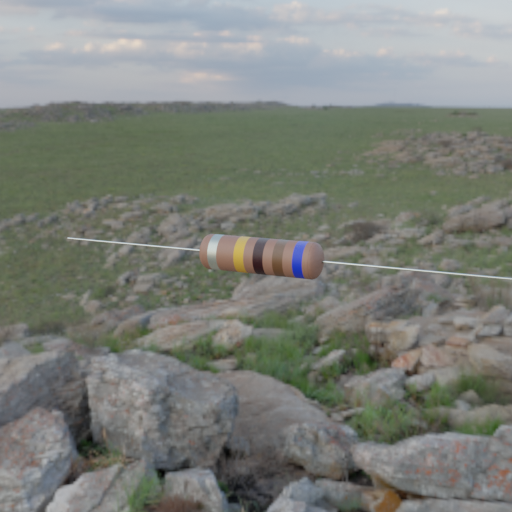
Resistor colour bands (in order): silver, gold, black, brown, blue